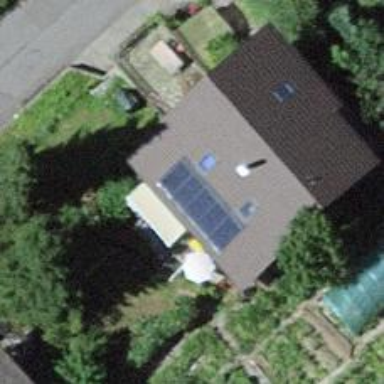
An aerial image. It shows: Solar photovoltaic panel generator.